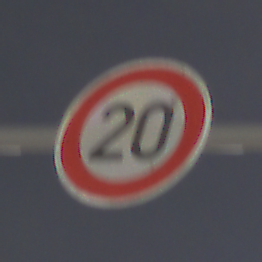
Verkehrszeichen: Geschwindigkeit20
Umgebung: Outdoor, Urban
Tageszeit: Night
Wetter: PartlyCloudy
Licht: Artificial
Jahreszeit: NotSpecified
Kontrast: HighContrast